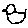
Label: bird